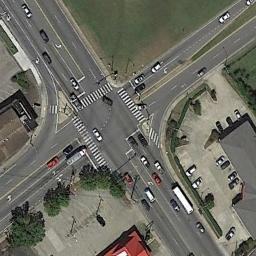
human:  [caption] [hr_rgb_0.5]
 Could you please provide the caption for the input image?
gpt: There are many moving and waiting vehicles on the road at the intersection, There are many buildings and some trees around the intersection, And many cars are parked in the open space beside the intersection .

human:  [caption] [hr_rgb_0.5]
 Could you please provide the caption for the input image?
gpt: An intersection with dense traffic is between some houses and green areas .

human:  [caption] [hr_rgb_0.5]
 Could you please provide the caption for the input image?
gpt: There are many cars at the intersection .

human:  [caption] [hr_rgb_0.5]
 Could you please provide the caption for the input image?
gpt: There are many cars at the intersection .

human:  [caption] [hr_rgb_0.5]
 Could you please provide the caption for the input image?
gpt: An intersection beside a green lawn and a black building .